Question: I use this code to delete a messege from my email:
'''
mail.store(id, '+FLAGS', '\Deleted')
mail.expunge()
'''
And this code is return 'Ok'.
> ('OK', [None])
I also changed the Settings in my gmail acount to be:

But i still cant delete messeges. Why is it?
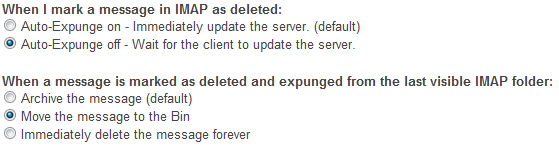
Answer: You are mixing 'message sequence numbers' (MSN, what you are calling 'fake ids') and 'unique ids' (UID, which you are calling 'real ids').
It is more convenient to use UIDs everywhere. There are a few commands that come in both MSN and UID versions: FETCH vs UID FETCH, SEARCH vs UID SEARCH, STORE vs UID STORE. You must be consistent, but they otherwise work identically.
So, if you use UID SEARCH, you should use UID STORE:
'''
email.uid('STORE', id, '+FLAGS', '(\Deleted)')
email.expunge()
'''
Regarding deletion on Gmail, specifically: despite the user setting about deletion, I have found it always just removes the 'Inbox' label (or whatever folder you happen to be in), which will leave it Archived in your All Mail folder or equivalent. To delete it, you may need to:
- '(UID) MOVE''(UID) COPY'-